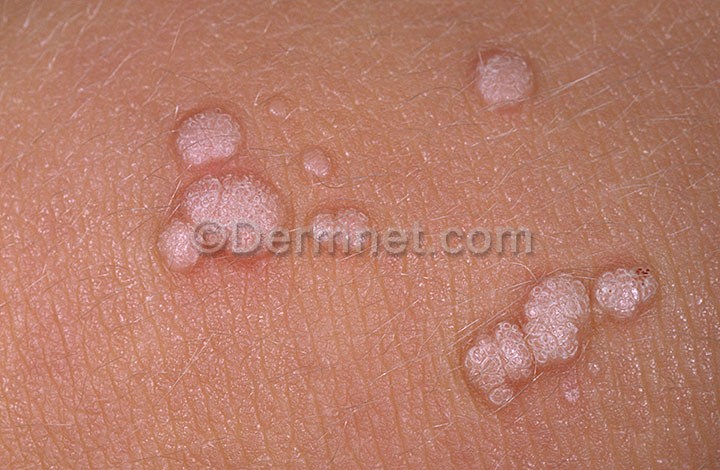
Disease: Warts Molluscum and other Viral Infections